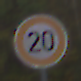
Verkehrszeichen: Geschwindigkeit20
Umgebung: Outdoor, Nature
Tageszeit: SunriseSunset
Wetter: PartlyCloudy
Licht: Natural
Jahreszeit: Autumn
Kontrast: LowContrast